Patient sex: M
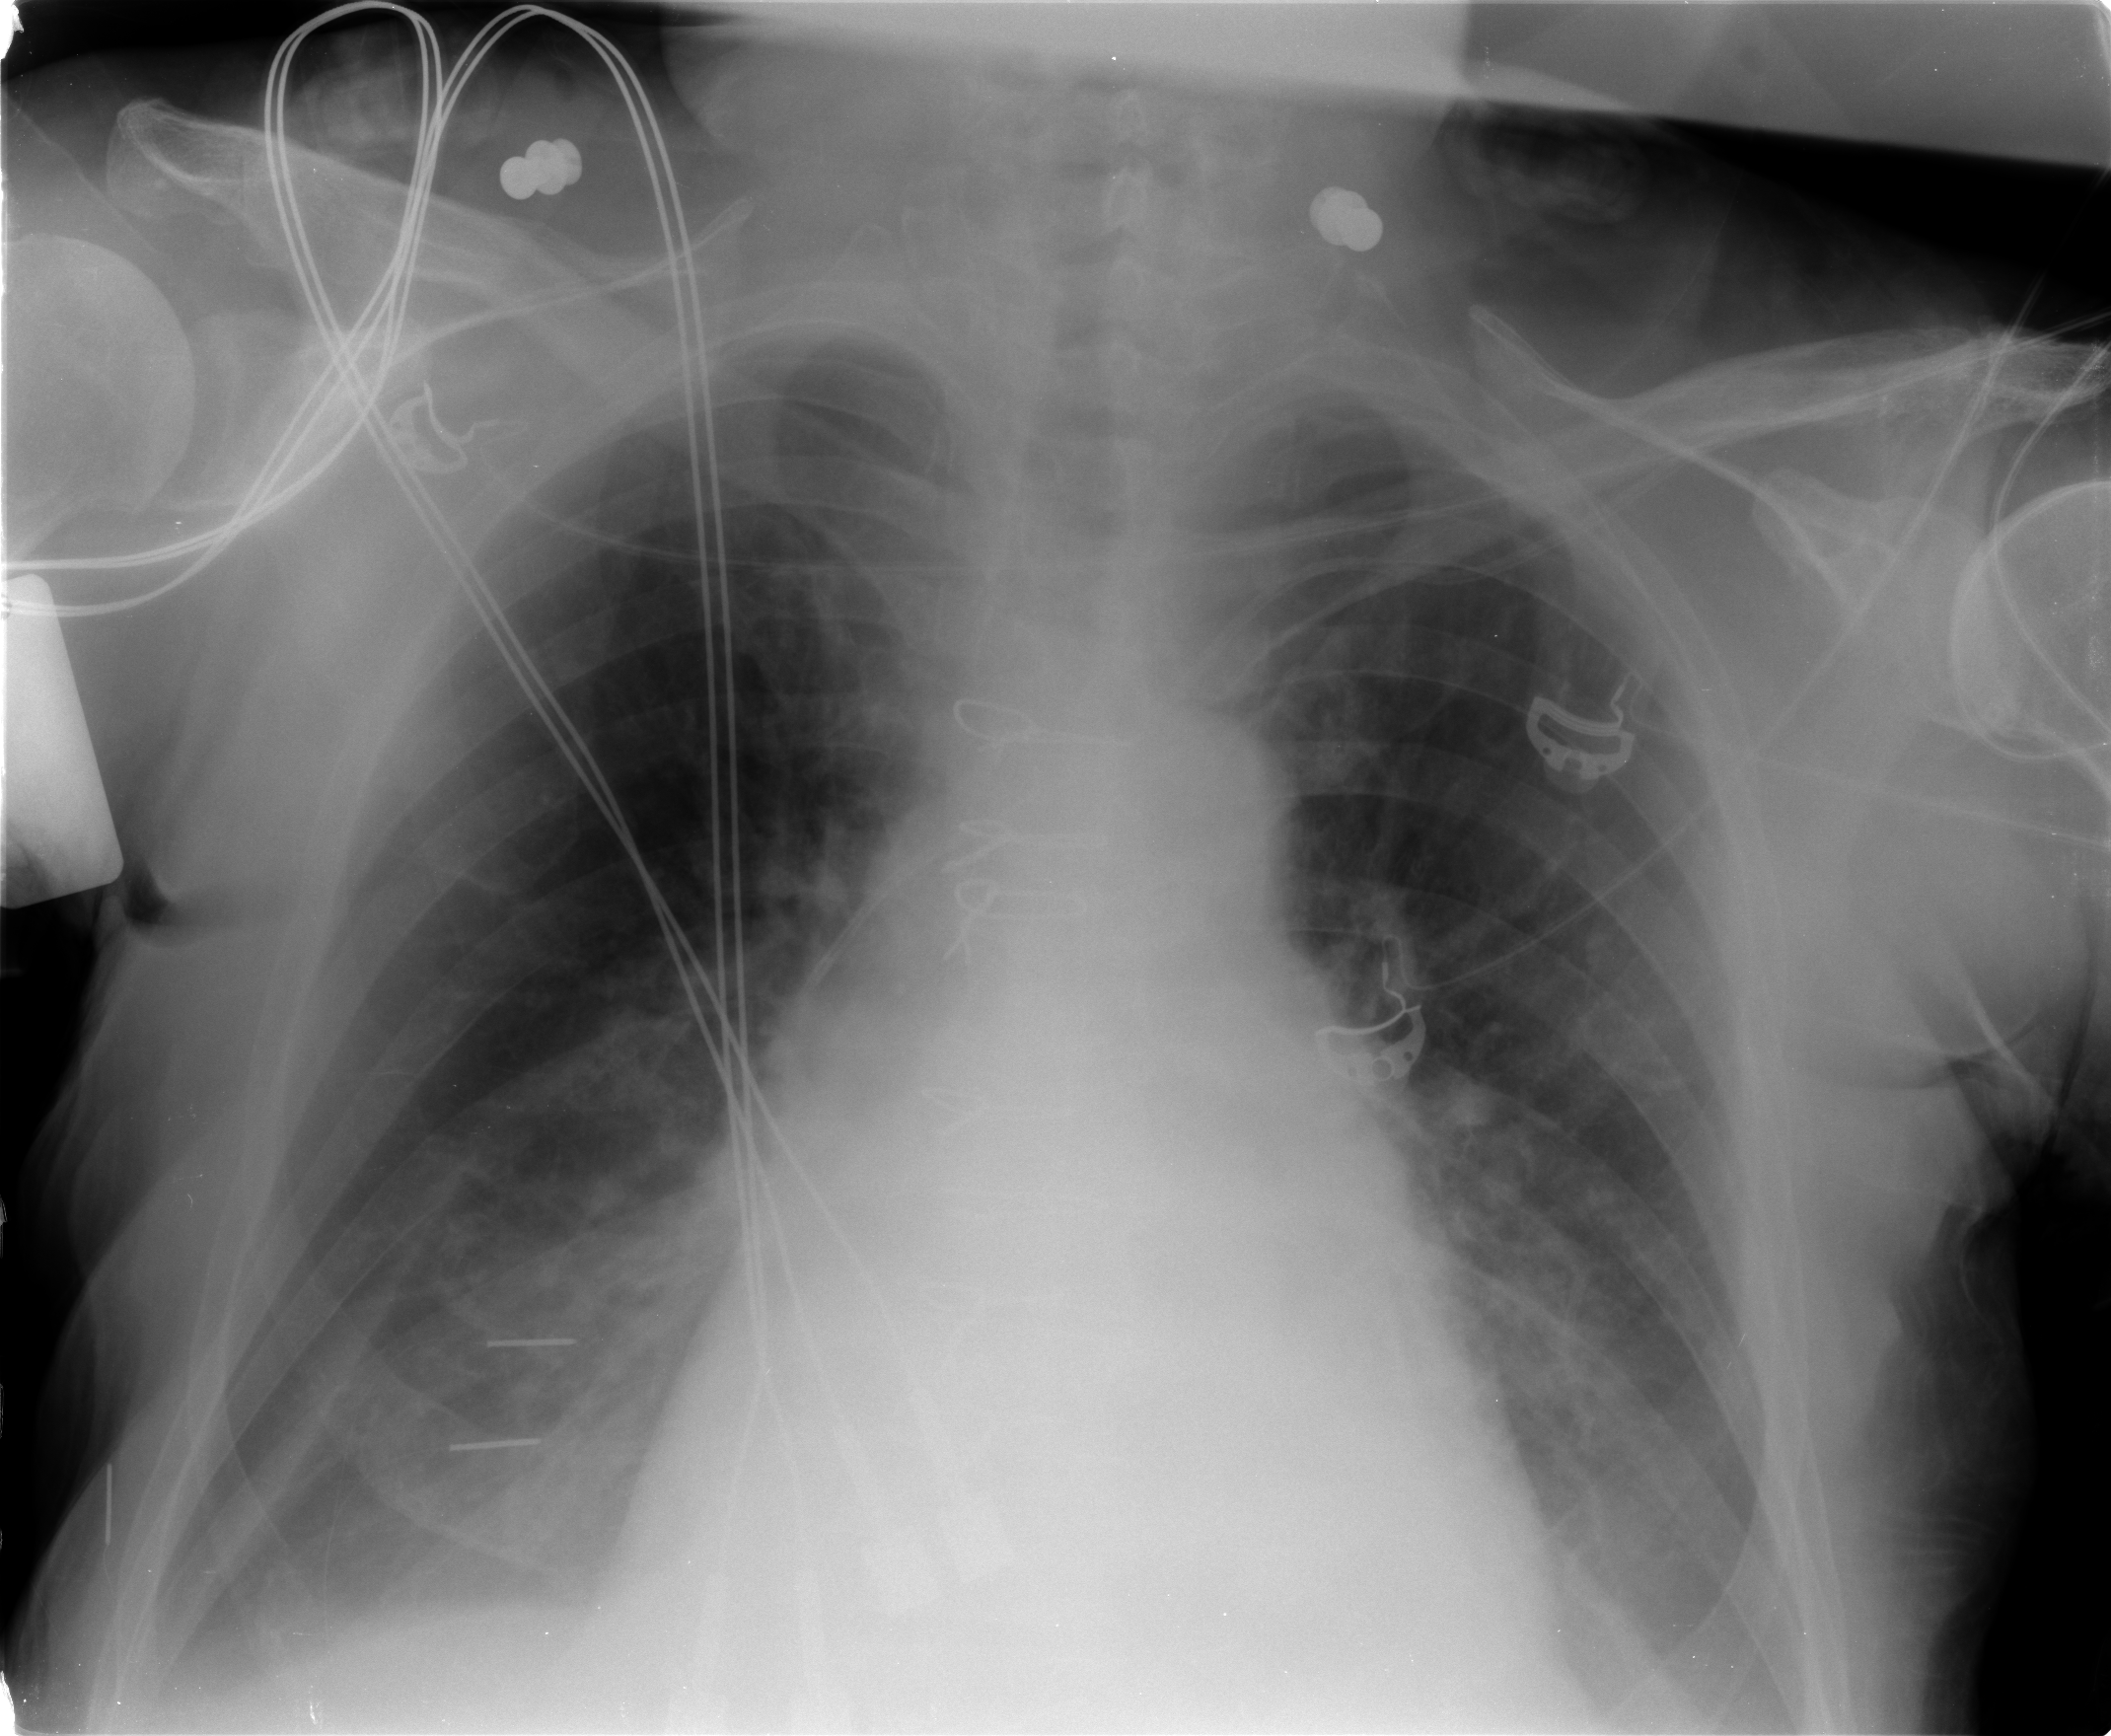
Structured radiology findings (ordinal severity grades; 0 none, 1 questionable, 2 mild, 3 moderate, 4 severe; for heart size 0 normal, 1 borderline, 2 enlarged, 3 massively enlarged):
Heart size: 2
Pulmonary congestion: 2
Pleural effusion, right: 2
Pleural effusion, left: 2
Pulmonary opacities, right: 1
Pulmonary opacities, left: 0
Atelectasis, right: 2
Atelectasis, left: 2